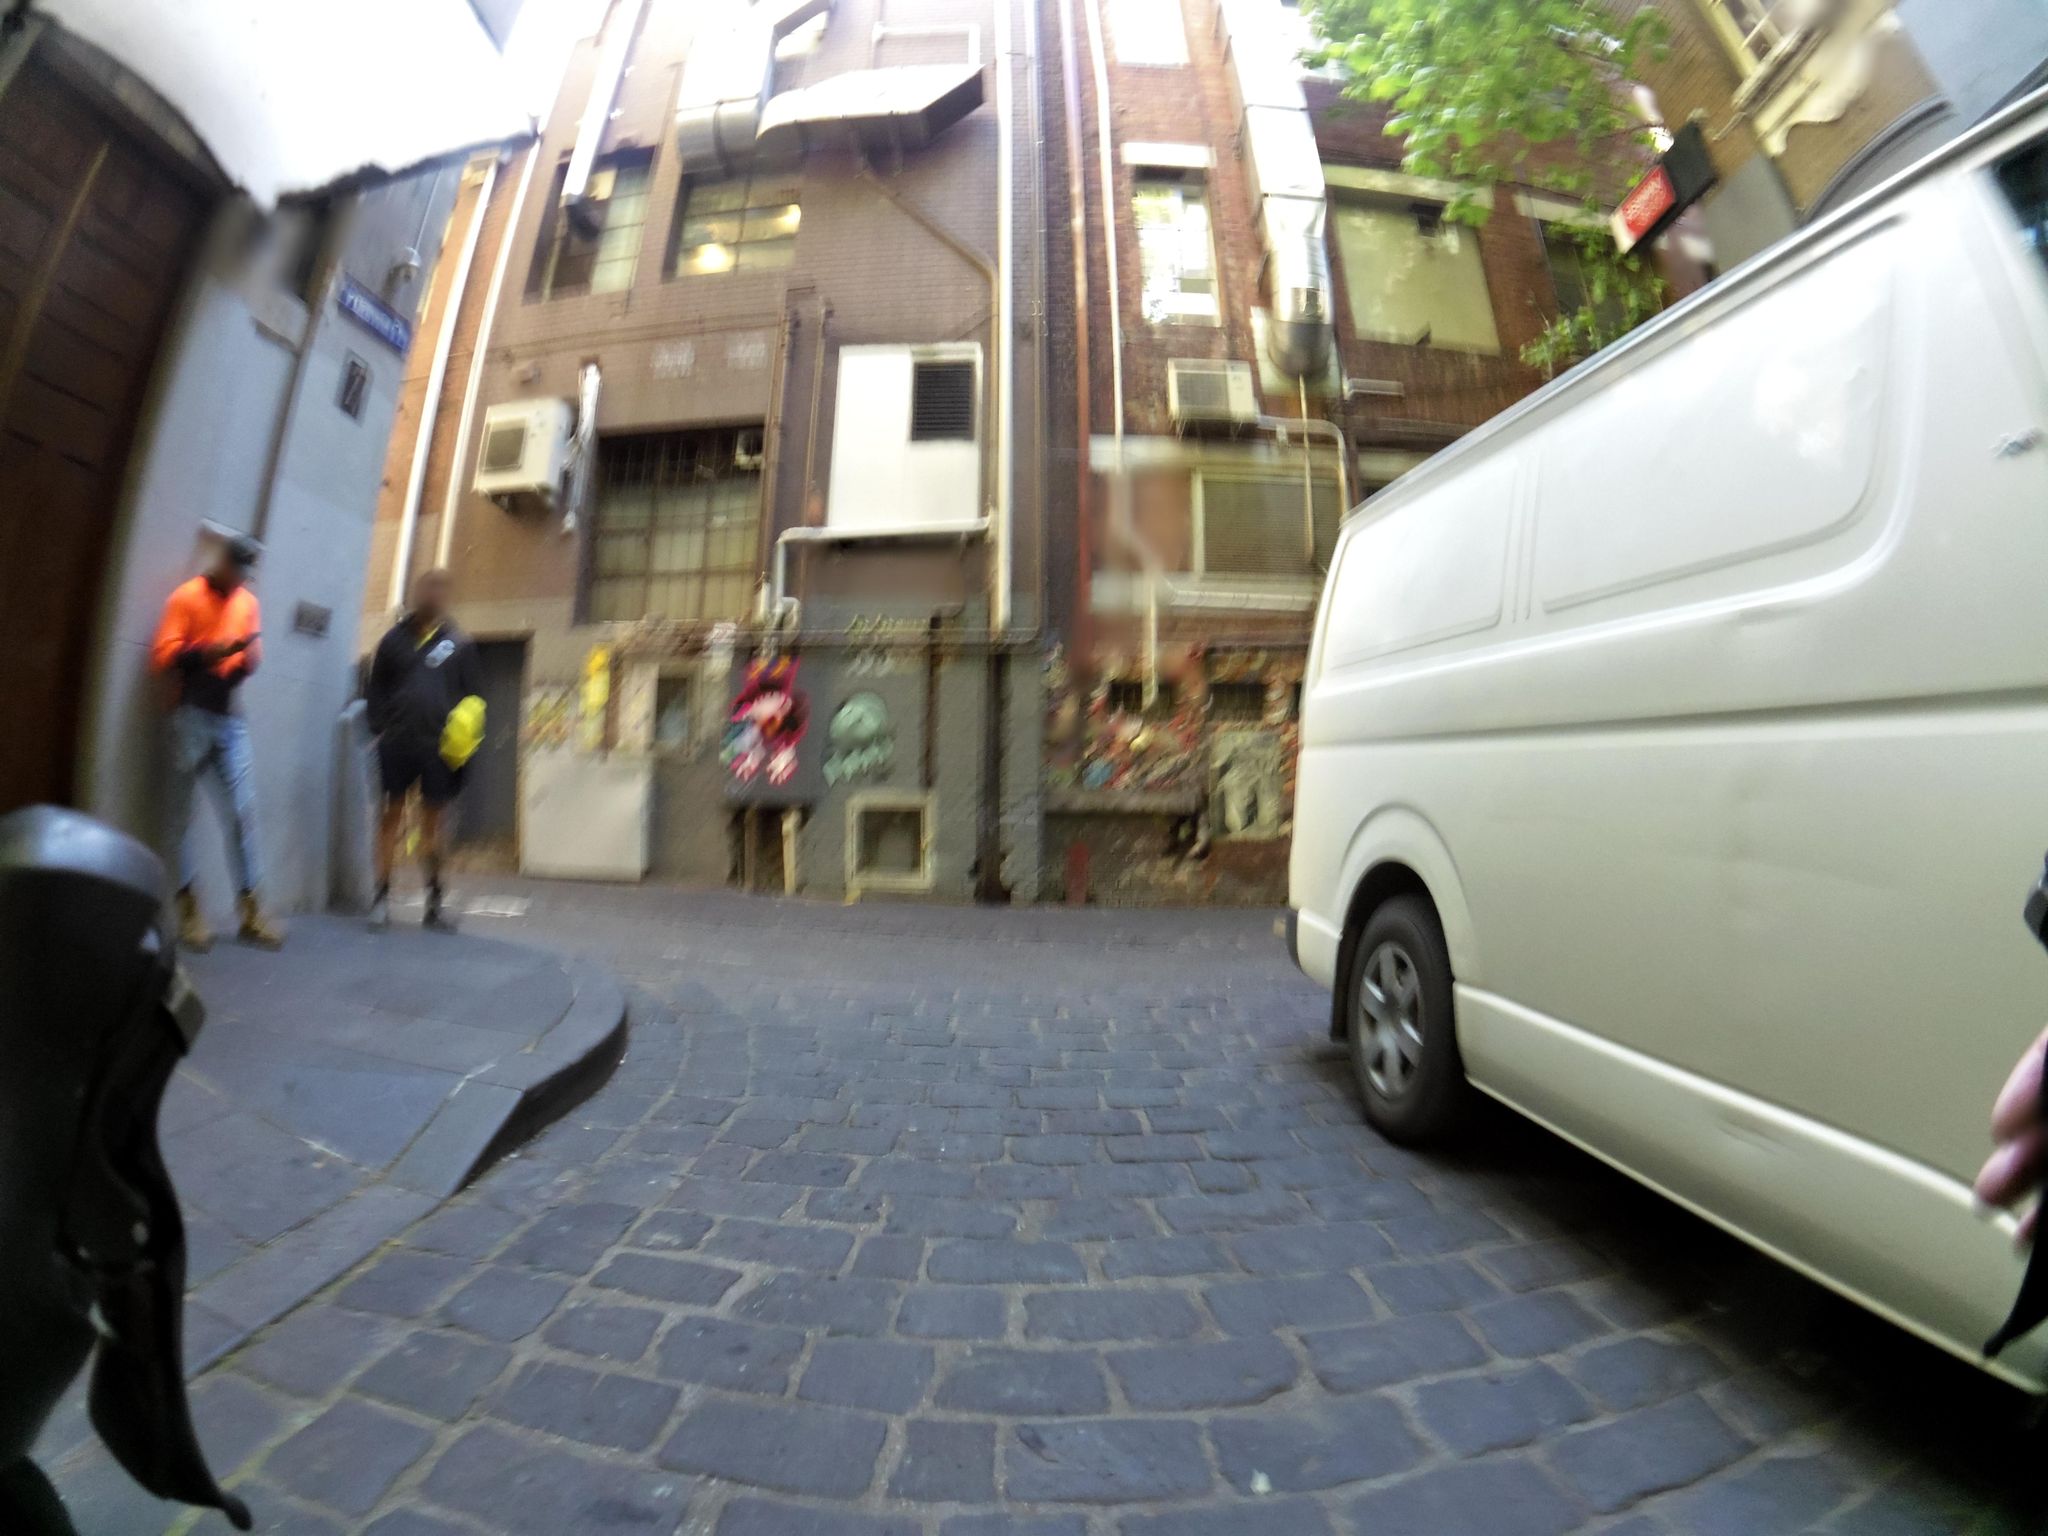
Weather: clear
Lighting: day
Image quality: slightly poor
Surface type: walking surface
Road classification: footway, corridor, service
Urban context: urban centre
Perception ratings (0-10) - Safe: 6.73, Lively: 5.35, Beautiful: 5.46, Boring: 4.71, Depressing: 6.36, Wealthy: 6.96